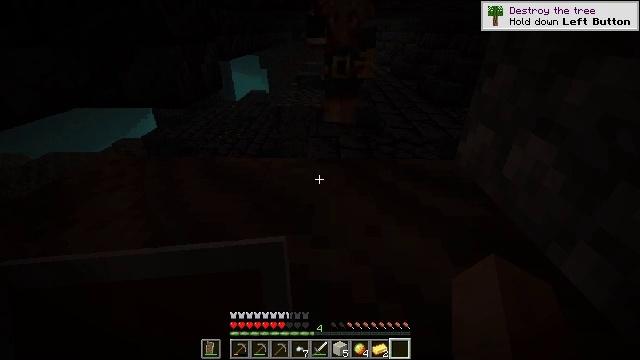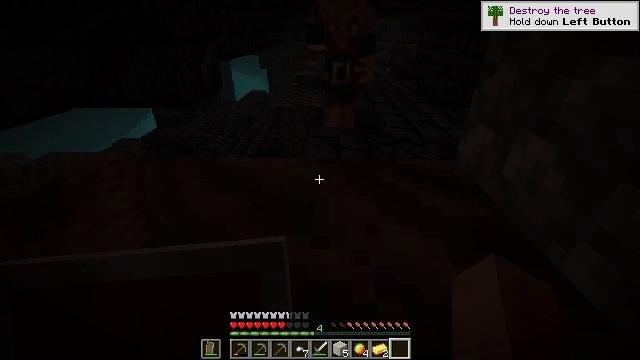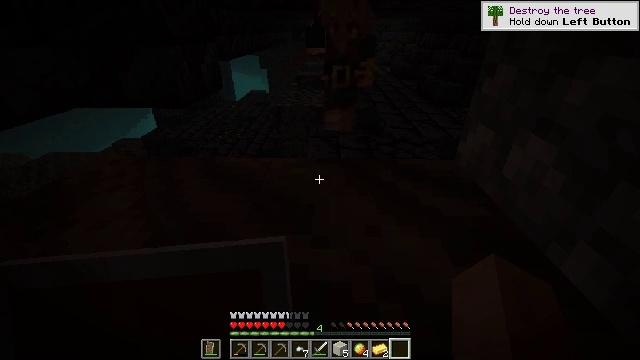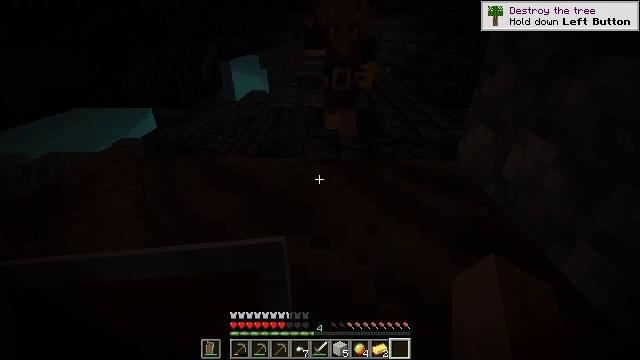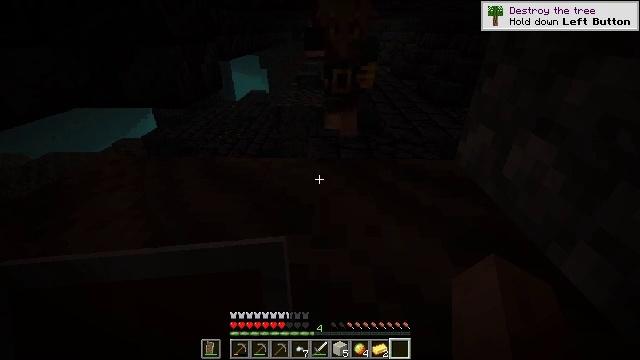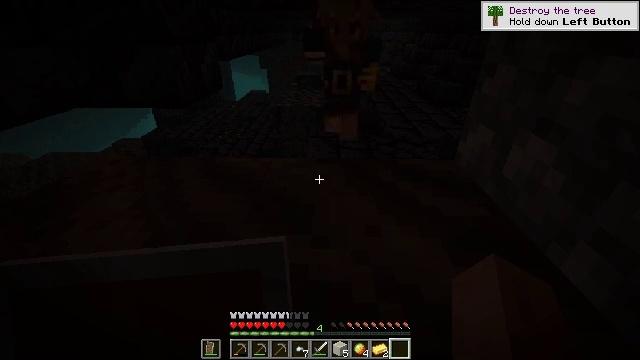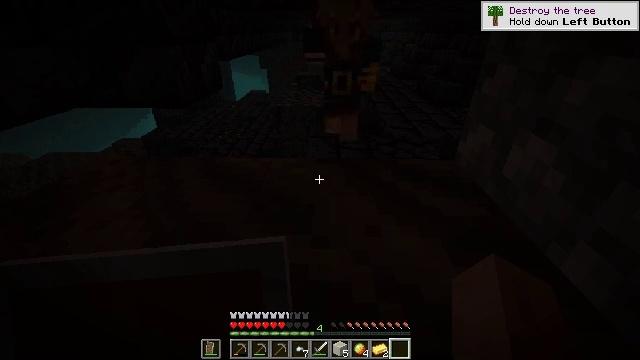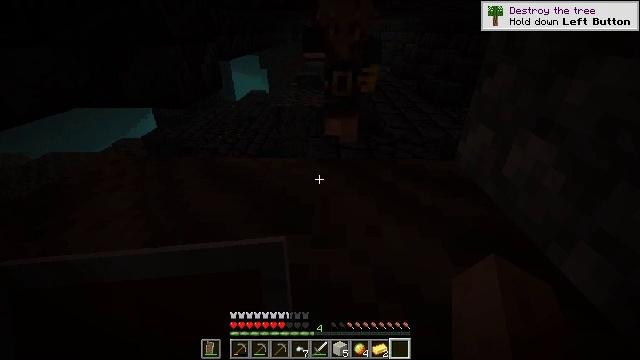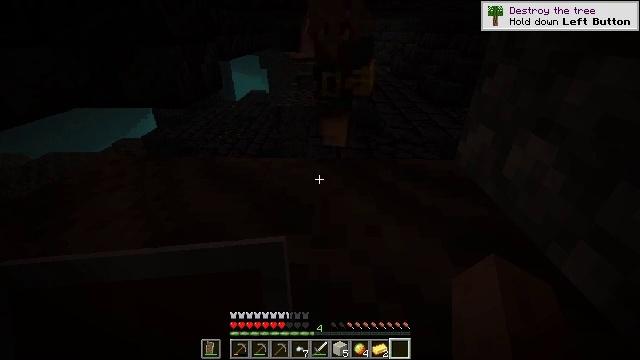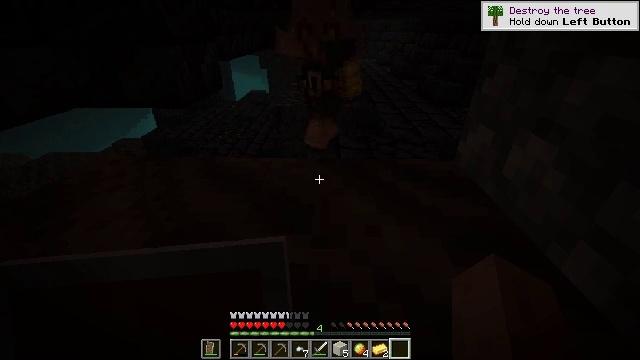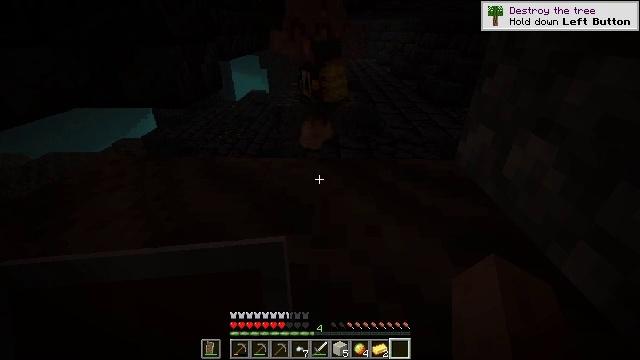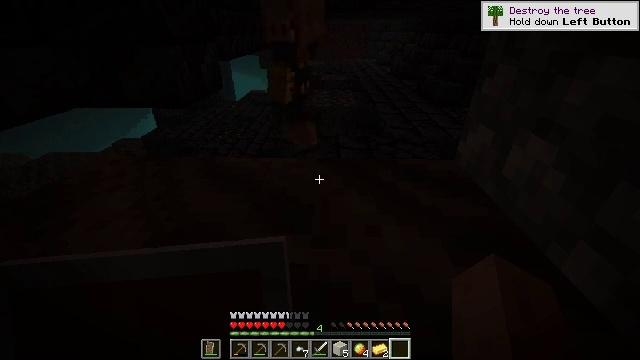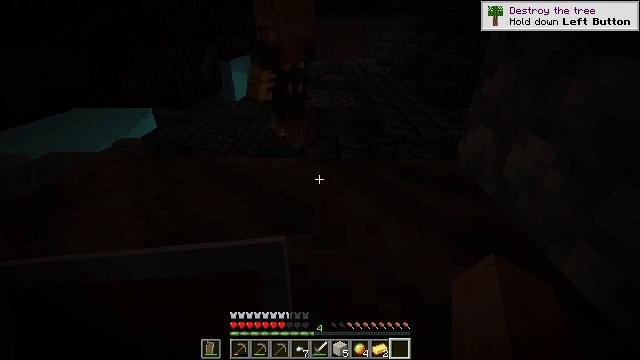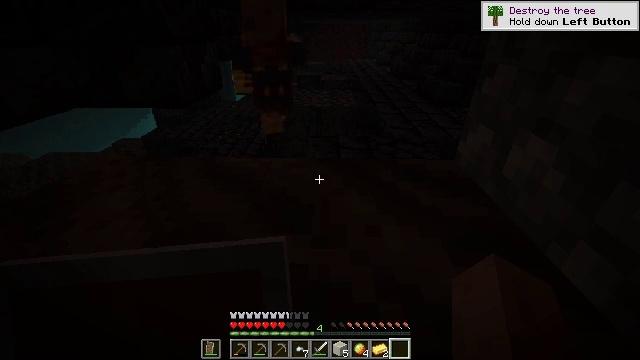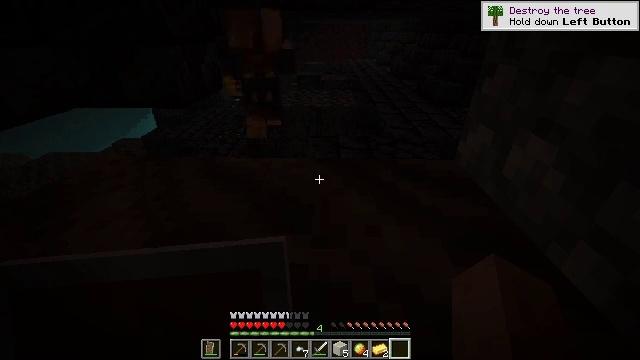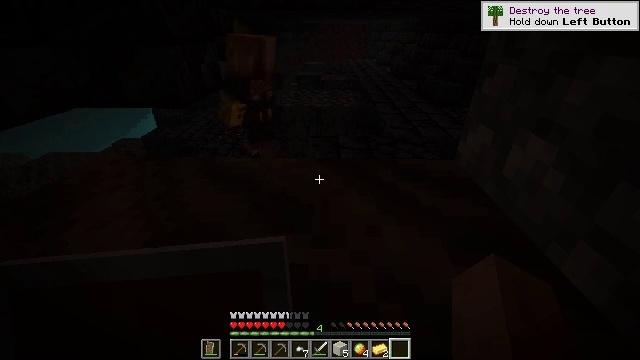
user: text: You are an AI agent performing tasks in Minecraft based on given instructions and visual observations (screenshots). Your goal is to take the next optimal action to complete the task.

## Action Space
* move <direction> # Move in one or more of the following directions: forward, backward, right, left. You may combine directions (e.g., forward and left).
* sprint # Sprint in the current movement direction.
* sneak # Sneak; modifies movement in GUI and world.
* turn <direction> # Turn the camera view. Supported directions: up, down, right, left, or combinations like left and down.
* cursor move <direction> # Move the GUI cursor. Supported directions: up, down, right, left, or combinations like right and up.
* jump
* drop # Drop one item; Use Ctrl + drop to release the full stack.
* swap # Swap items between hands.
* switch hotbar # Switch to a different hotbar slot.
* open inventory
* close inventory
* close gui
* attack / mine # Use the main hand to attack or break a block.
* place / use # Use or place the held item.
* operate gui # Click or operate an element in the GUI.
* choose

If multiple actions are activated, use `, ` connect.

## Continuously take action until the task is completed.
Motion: motion action
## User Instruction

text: Break the polished blackstone bricks for materials.
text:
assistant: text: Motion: no_op
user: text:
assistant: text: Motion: no_op
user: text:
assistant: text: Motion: no_op
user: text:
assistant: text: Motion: no_op
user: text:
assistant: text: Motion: no_op
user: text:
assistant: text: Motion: no_op
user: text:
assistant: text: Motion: no_op
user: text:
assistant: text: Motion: no_op
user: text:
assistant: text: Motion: no_op
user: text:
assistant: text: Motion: no_op
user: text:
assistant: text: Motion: no_op
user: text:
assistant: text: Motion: no_op
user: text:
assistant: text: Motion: no_op
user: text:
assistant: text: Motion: no_op
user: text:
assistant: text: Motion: no_op
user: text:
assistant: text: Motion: no_op
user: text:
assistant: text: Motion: no_op
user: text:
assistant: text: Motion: no_op
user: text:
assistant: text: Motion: no_op
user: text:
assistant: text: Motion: no_op
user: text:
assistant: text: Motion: no_op
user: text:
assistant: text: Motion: no_op
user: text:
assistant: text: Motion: no_op
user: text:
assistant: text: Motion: no_op
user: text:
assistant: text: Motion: no_op
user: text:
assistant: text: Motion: no_op
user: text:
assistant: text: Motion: no_op
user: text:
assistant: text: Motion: no_op
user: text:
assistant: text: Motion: no_op
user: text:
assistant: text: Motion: no_op